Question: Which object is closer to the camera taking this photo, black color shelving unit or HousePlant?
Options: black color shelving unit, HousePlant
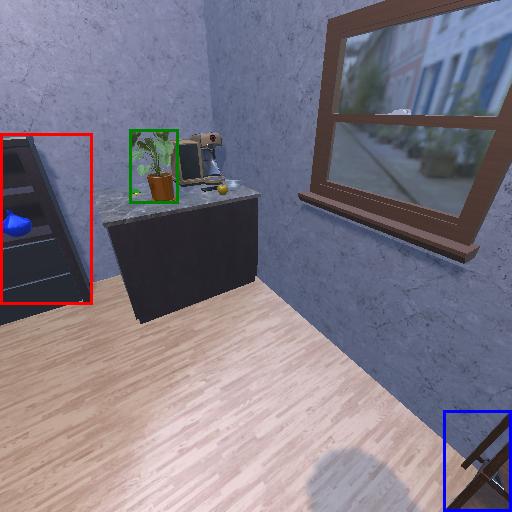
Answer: black color shelving unit